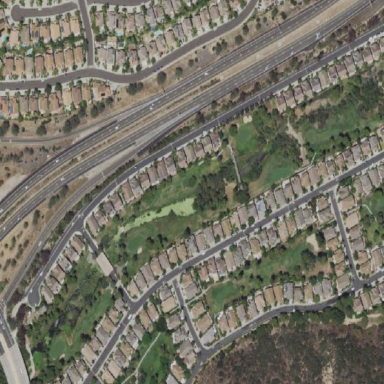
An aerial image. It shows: Golf course.